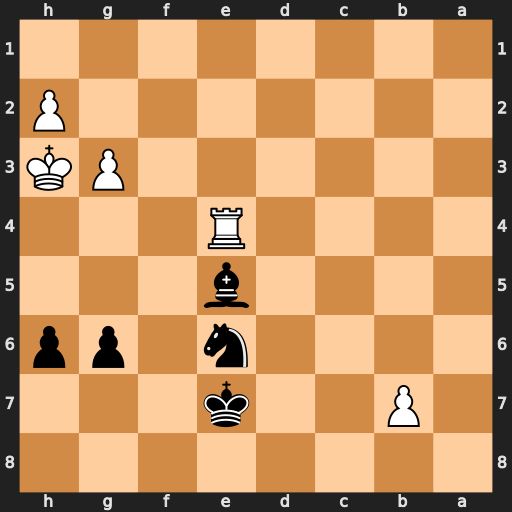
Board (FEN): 8/1P2k3/4n1pp/4b3/4R3/6PK/7P/8
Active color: b
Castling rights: -
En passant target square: -
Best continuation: Ng5+ Kg4 Nxe4